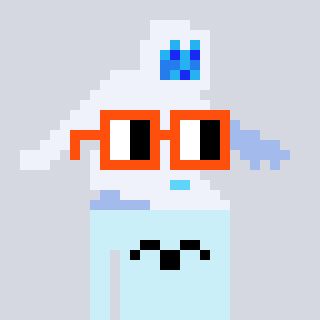
a pixel art character with square orange glasses, a yeti-shaped head and a cold-colored body on a cool background